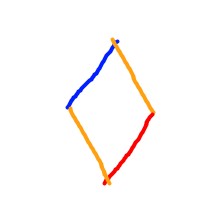
Shape: rhombus